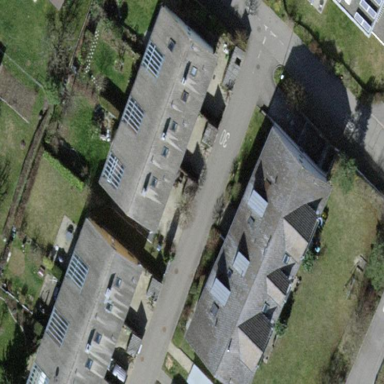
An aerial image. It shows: Image showing building with apartments.